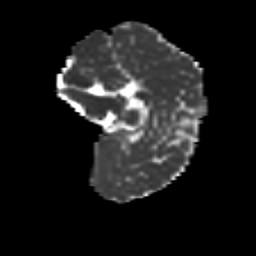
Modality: MD
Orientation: sagittal
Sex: female
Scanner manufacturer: siemens
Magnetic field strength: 3 T
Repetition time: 5 s
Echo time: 0.071 s